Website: apple
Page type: delivery-shipping
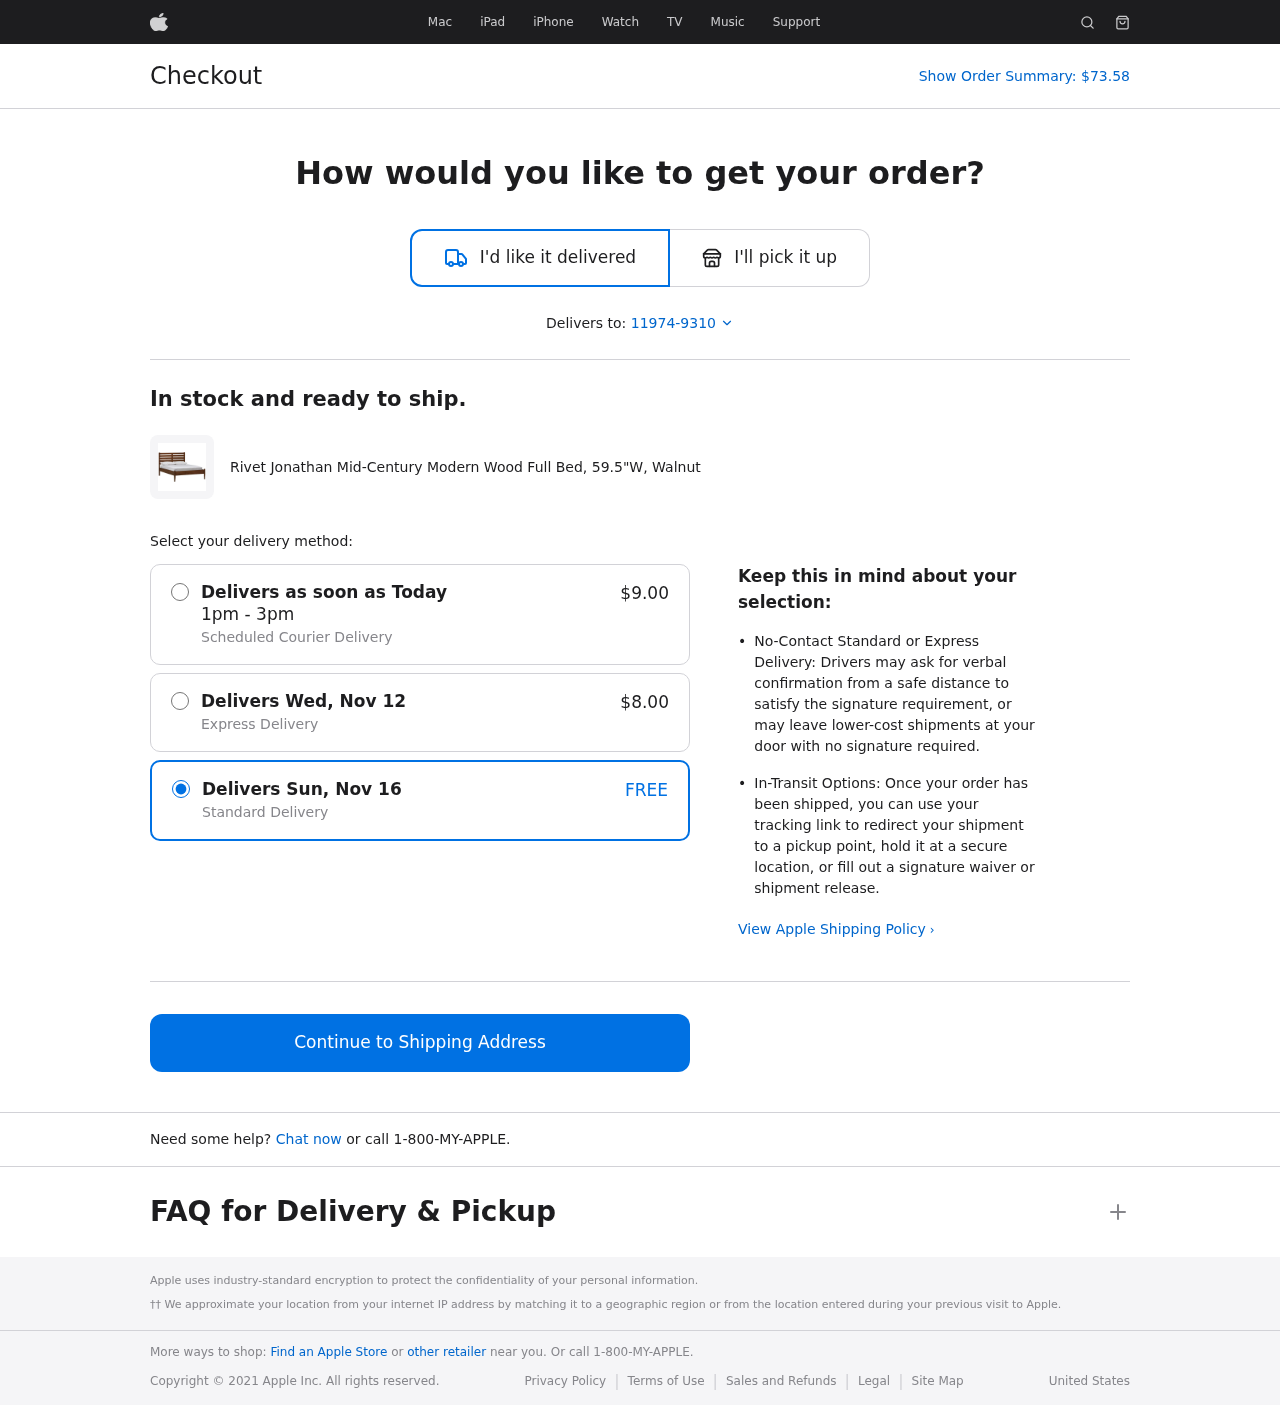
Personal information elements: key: PII_POSTCODE_FULL
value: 11974-9310
Product elements: key: PRODUCT1_NAME
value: Rivet Jonathan Mid-Century Modern Wood Full Bed, 59.5"W, Walnut
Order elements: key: ORDER_TOTAL
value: $73.58
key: ORDER_SHIPPING_DATE
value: Today
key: ORDER_SAMEDAY_SHIPPING_COST
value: $9.00
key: ORDER_EXPRESS_DATE
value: Wed, Nov 12
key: ORDER_EXPRESS_SHIPPING_COST
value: $8.00
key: ORDER_DELIVERY_DATE
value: Sun, Nov 16
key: ORDER_SHIPPING_COST
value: FREE